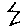
Label: zigzag